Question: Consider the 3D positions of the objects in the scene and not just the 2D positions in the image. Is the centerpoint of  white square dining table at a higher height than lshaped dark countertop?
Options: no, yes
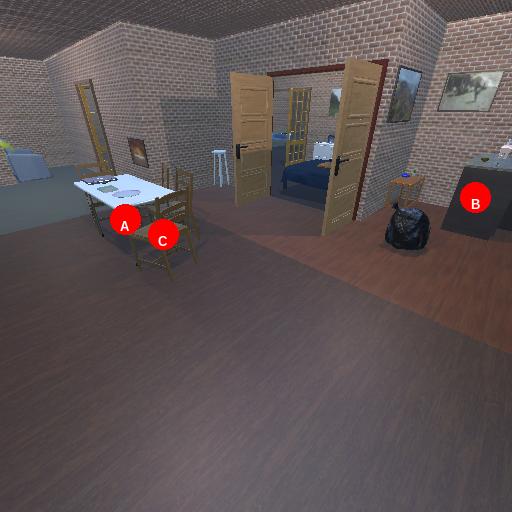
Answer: no